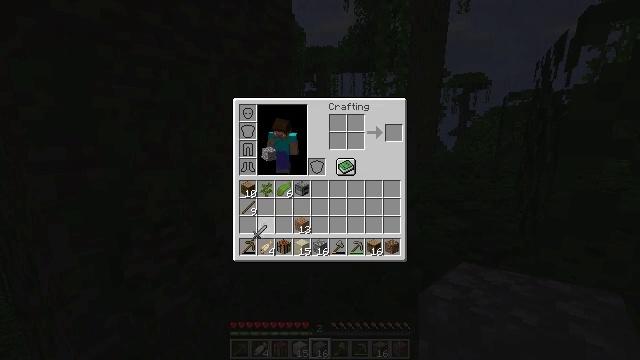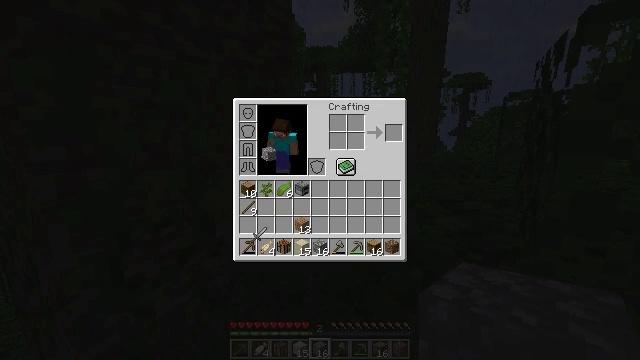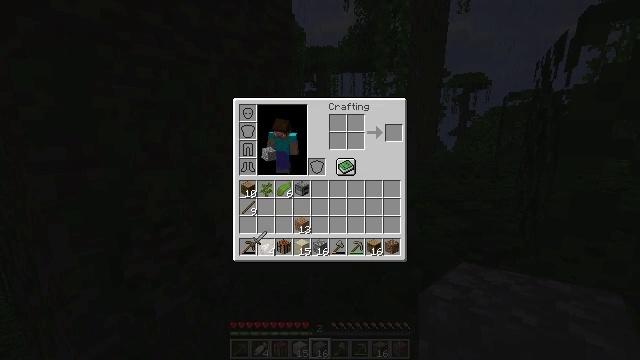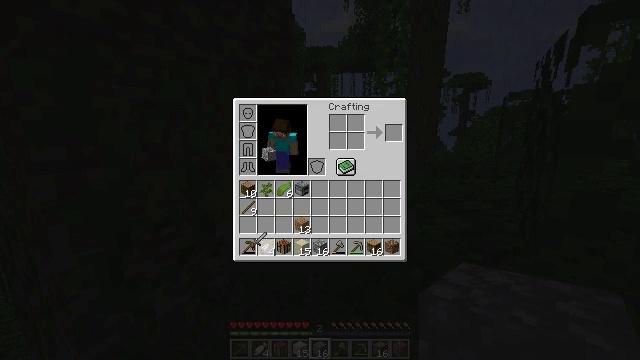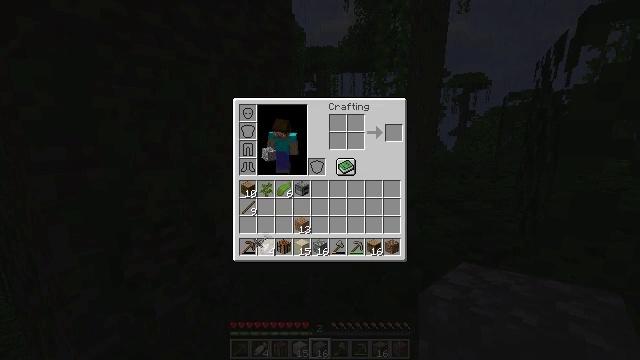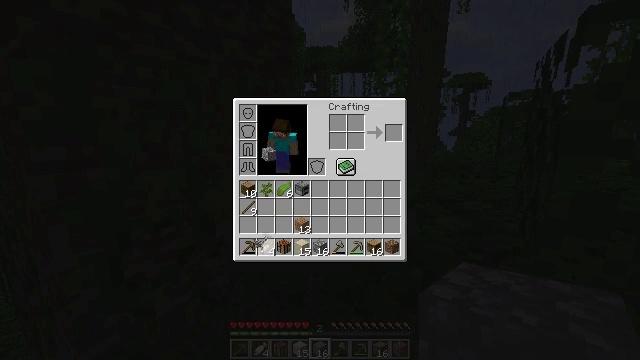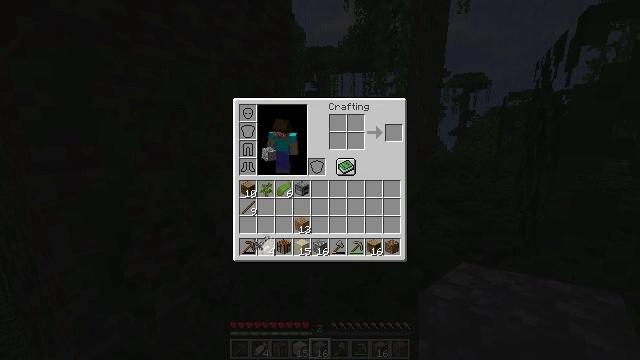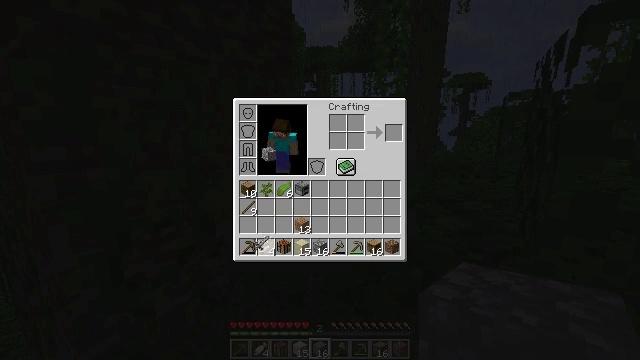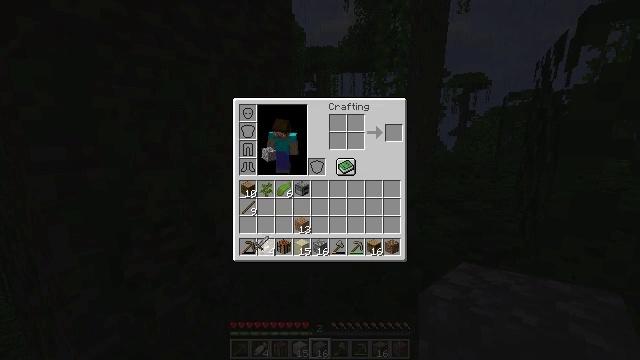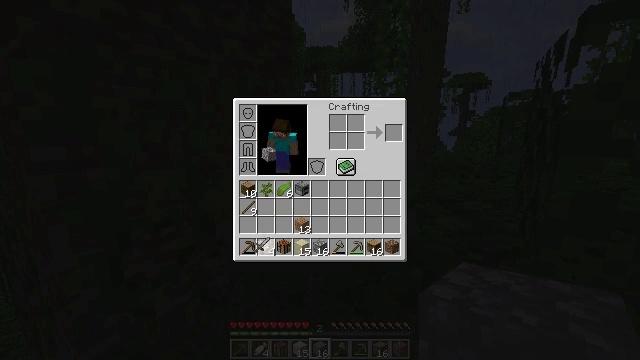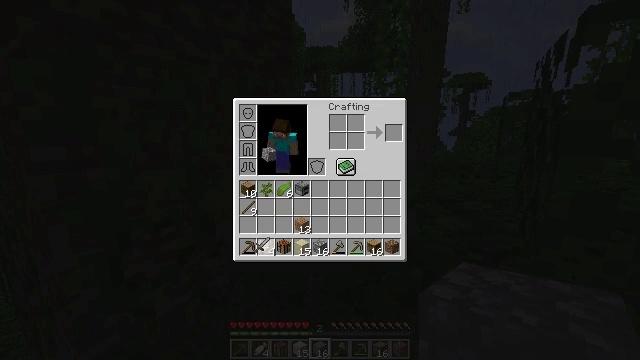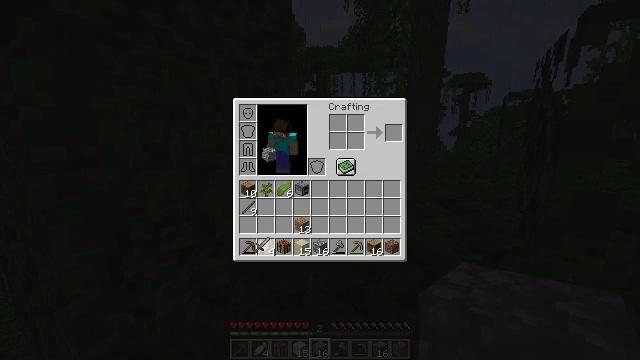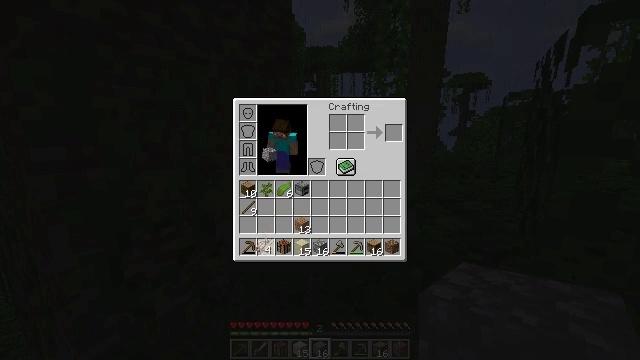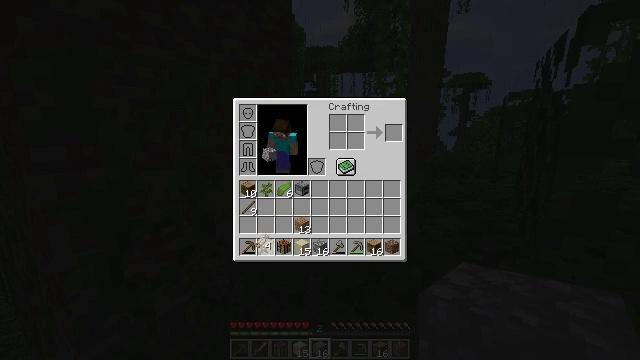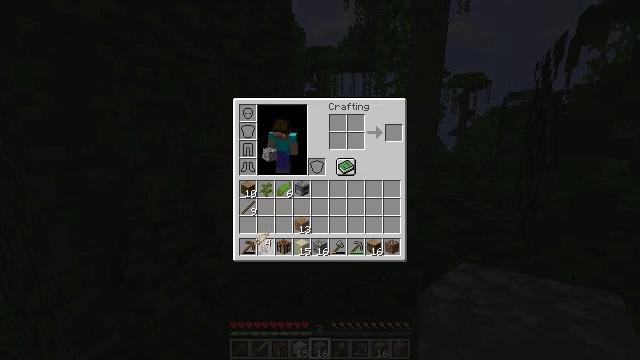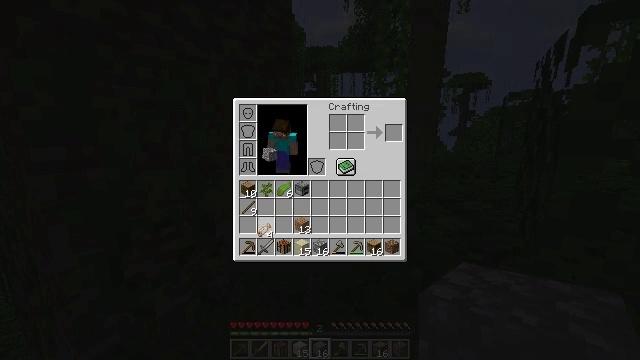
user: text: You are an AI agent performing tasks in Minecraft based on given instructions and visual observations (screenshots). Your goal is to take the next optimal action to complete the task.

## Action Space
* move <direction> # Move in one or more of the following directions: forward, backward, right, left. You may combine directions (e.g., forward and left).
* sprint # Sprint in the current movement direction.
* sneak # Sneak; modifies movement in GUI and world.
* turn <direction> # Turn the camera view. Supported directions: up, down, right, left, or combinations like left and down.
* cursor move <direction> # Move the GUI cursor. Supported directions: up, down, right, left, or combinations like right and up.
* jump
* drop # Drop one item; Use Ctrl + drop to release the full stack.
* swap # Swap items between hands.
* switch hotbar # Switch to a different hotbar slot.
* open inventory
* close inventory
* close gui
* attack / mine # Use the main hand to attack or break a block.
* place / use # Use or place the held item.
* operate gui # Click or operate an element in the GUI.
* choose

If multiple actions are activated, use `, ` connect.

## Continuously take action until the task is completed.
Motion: motion action
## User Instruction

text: Remove oak leaves from branches.
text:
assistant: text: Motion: no_op
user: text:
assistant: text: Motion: no_op
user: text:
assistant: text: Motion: no_op
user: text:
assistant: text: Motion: no_op
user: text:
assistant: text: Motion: no_op
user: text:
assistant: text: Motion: no_op
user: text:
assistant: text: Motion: no_op
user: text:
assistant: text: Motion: no_op
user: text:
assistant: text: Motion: operate gui
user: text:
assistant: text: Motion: operate gui
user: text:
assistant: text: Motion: operate gui
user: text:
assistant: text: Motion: no_op
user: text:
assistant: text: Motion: no_op
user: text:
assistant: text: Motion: no_op
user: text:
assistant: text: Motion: cursor move up
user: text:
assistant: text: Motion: no_op
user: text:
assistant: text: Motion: no_op
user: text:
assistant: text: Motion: no_op
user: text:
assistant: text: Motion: no_op
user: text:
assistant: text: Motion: no_op
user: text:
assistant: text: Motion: operate gui
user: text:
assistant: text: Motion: operate gui
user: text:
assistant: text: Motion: operate gui
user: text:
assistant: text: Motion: no_op
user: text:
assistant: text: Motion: no_op
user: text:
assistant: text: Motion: no_op
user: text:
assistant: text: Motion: no_op
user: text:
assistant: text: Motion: no_op
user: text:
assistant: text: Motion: no_op
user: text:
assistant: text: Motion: no_op